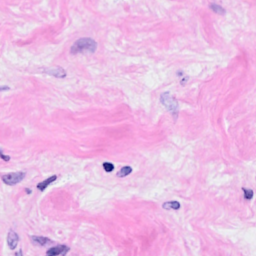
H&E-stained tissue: Breast